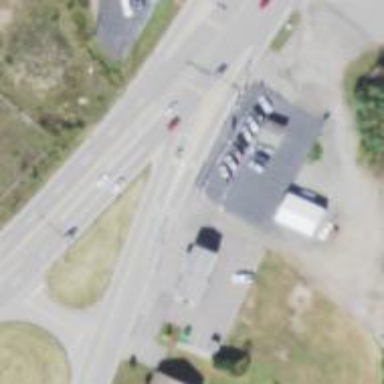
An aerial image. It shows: Primary highway with asphalt surface allowing vehicles to go straight ahead.